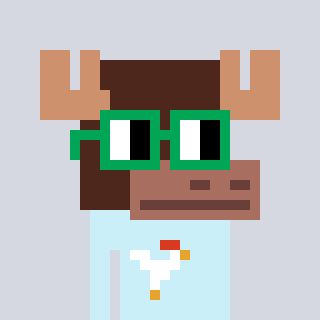
a pixel art character with square green glasses, a moose-shaped head and a cold-colored body on a cool background